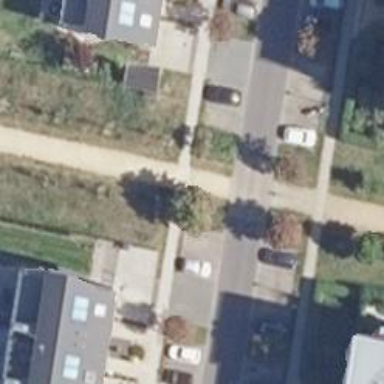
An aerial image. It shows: Compacted footway.